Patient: sex M, age 60
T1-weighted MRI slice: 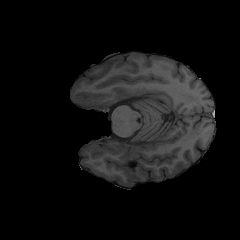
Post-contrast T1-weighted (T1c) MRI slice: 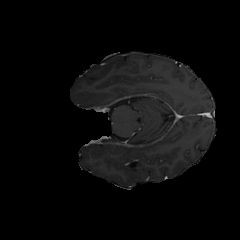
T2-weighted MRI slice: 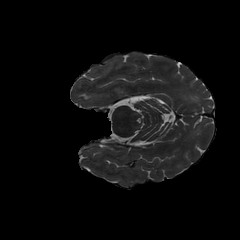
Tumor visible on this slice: no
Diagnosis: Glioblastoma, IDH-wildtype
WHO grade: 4